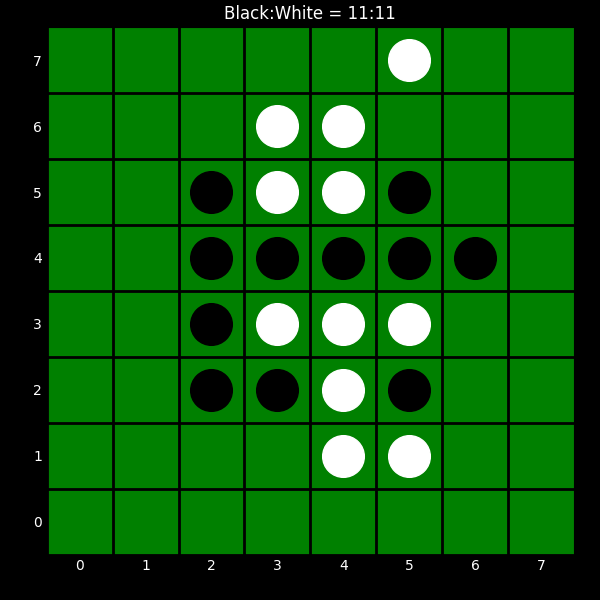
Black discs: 11
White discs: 11